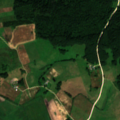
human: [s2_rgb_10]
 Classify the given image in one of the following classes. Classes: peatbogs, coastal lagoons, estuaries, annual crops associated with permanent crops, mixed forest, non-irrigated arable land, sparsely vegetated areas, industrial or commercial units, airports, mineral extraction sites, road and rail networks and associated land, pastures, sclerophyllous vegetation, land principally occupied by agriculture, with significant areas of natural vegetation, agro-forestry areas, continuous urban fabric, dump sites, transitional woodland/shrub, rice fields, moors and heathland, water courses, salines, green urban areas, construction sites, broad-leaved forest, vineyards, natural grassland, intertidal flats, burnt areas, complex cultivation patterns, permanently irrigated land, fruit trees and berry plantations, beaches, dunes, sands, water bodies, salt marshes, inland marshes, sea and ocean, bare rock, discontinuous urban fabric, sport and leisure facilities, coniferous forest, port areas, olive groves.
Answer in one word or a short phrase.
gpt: pastures, complex cultivation patterns, land principally occupied by agriculture, with significant areas of natural vegetation, broad-leaved forest, mixed forest, transitional woodland/shrub